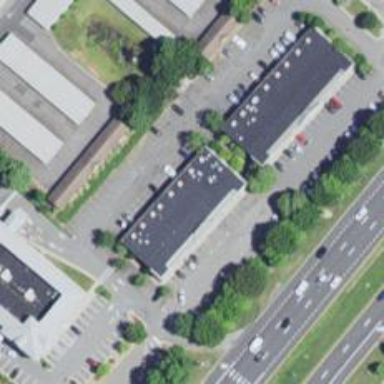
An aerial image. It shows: Veterinary facility.